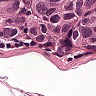
Metastatic tissue present: yes